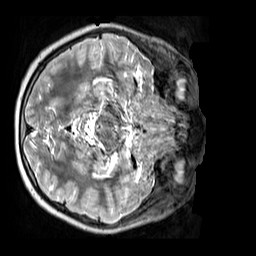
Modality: T2w
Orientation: axial
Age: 9
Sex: female
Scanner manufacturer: siemens
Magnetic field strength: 3 T
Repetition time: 3.2 s
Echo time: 0.408 s